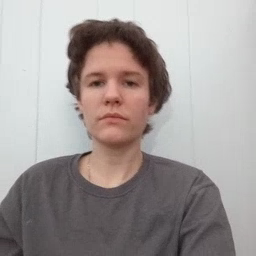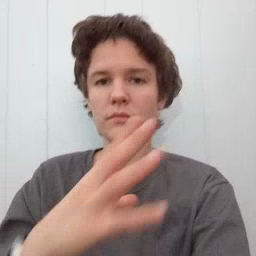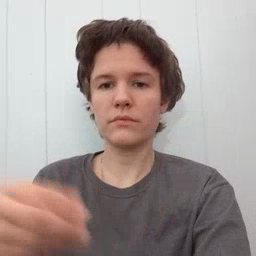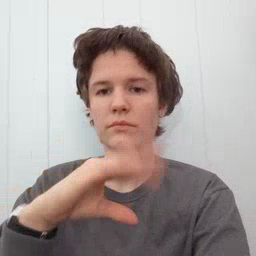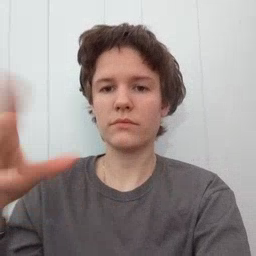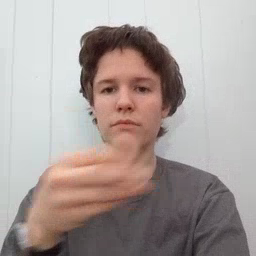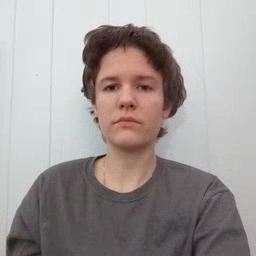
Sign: story